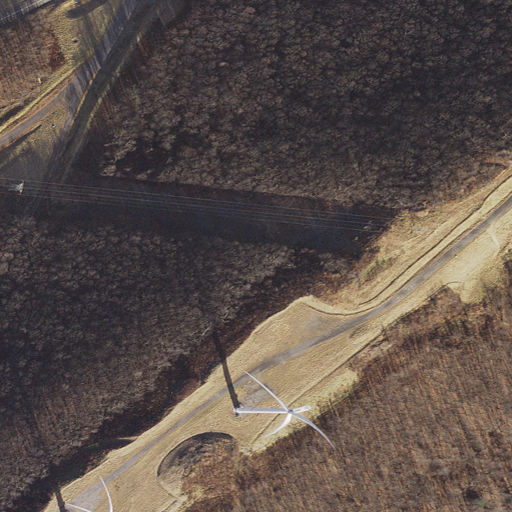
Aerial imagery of ridge(s) in Maryland named Fourmile Ridge containing deciduous forest, grassland, open development, medium intensity development, mixed forest, and pasture